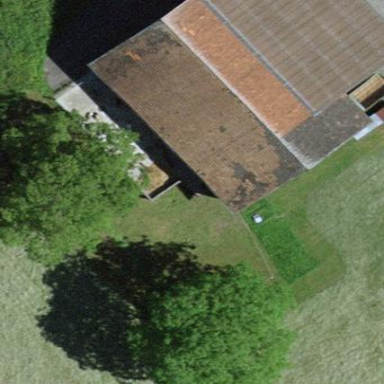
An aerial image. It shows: Barn.